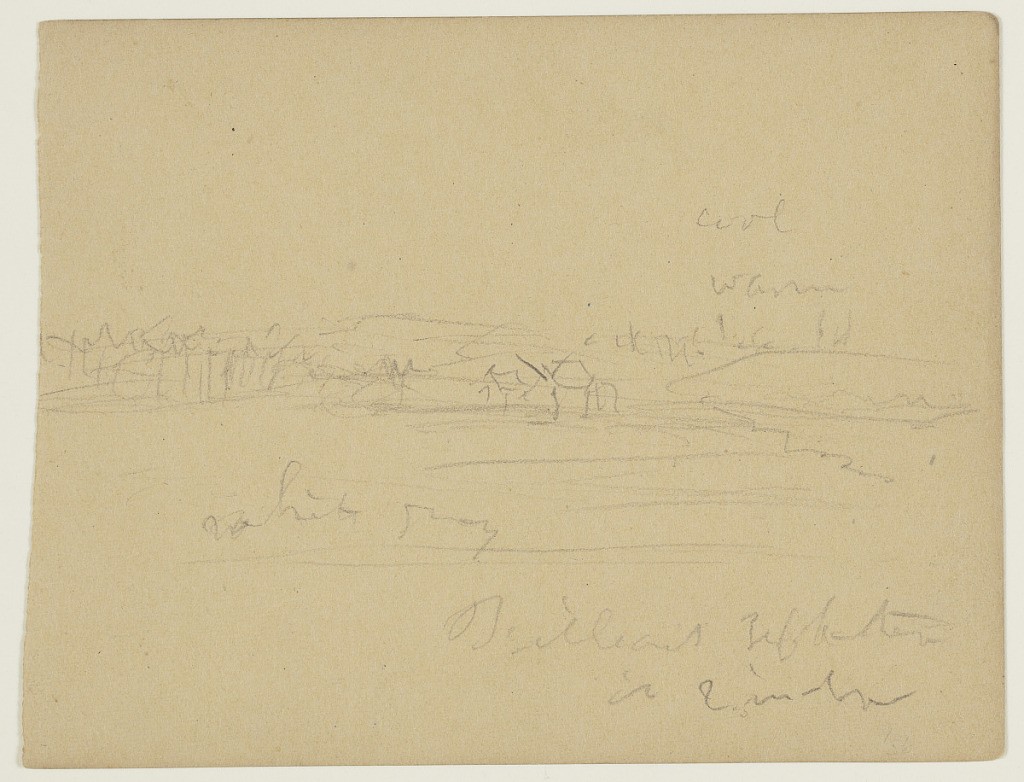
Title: Houses in the Hills
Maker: Frederic Edwin Church, American, 1826–1900
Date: possibly 1856
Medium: Graphite on tan wove paper
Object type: drawing
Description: Landscape sketch showing an extremely loosely-rendered view of a house or houses, shown at center, flanked by barren trees at left and low hills at right. A river or stream might be included in the foreground.